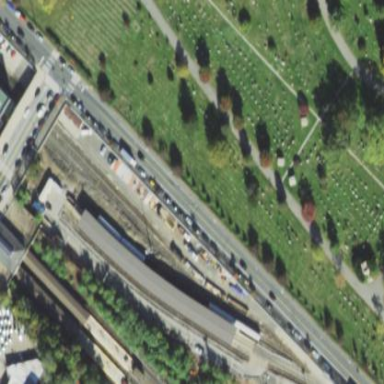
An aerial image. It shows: Platform on the railway.